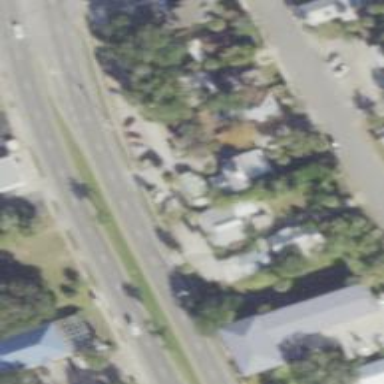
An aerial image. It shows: Alley classified as service road.